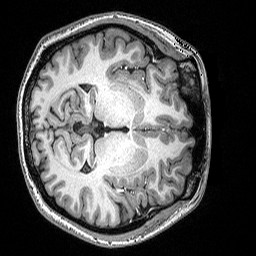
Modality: T1w
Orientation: axial